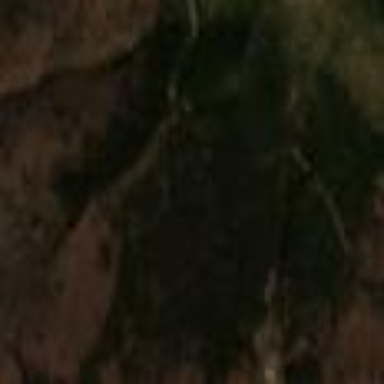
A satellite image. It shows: Forest with needle-leaved trees.